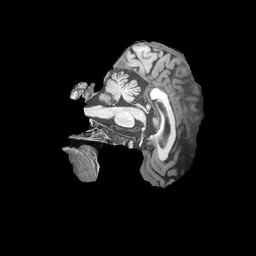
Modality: T1w
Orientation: sagittal
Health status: healthy